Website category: auto
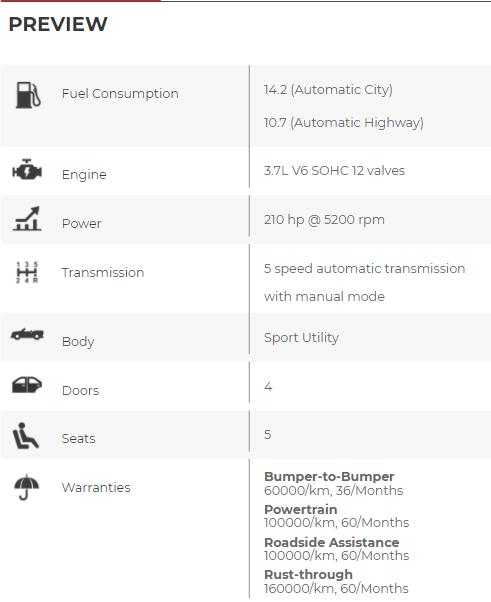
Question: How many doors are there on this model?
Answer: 4

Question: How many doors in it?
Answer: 4

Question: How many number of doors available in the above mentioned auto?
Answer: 4

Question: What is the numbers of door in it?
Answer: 4

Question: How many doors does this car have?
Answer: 4

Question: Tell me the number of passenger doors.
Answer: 4

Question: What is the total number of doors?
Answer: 4

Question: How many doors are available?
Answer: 4

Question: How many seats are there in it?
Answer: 5

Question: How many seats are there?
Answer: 5

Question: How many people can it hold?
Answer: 5

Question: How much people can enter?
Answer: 5

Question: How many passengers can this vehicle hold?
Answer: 5

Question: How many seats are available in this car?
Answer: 5

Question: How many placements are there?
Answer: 5

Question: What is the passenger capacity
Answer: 5

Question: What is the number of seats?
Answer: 5

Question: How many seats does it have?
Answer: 5

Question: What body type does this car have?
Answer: Sport Utility

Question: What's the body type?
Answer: Sport Utility

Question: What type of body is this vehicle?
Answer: Sport Utility

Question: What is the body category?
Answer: Sport Utility

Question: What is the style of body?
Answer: Sport Utility

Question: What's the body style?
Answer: Sport Utility

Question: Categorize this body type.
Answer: Sport Utility

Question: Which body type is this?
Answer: Sport Utility

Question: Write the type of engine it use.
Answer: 3.7L V6 SOHC 12 valves

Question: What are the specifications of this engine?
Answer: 3.7L V6 SOHC 12 valves

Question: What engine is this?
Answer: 3.7L V6 SOHC 12 valves

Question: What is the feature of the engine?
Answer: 3.7L V6 SOHC 12 valves

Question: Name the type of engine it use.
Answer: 3.7L V6 SOHC 12 valves

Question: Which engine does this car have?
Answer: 3.7L V6 SOHC 12 valves

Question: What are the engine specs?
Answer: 3.7L V6 SOHC 12 valves

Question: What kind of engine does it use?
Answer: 3.7L V6 SOHC 12 valves

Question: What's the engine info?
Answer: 3.7L V6 SOHC 12 valves

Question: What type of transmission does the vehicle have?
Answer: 5 speed automatic transmission with manual mode

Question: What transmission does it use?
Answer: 5 speed automatic transmission with manual mode

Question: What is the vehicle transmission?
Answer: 5 speed automatic transmission with manual mode

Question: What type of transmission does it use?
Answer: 5 speed automatic transmission with manual mode

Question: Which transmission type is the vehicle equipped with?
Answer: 5 speed automatic transmission with manual mode

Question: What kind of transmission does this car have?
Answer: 5 speed automatic transmission with manual mode

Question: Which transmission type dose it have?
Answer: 5 speed automatic transmission with manual mode

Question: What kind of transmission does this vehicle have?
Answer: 5 speed automatic transmission with manual mode

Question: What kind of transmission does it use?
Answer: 5 speed automatic transmission with manual mode

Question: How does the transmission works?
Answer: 5 speed automatic transmission with manual mode

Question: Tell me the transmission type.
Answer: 5 speed automatic transmission with manual mode

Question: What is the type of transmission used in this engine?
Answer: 5 speed automatic transmission with manual mode

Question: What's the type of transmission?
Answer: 5 speed automatic transmission with manual mode

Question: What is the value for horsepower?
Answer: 210 hp @ 5200 rpm

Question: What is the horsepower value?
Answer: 210 hp @ 5200 rpm

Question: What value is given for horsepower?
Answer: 210 hp @ 5200 rpm

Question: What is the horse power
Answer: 210 hp @ 5200 rpm

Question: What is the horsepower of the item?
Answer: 210 hp @ 5200 rpm

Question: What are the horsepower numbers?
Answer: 210 hp @ 5200 rpm

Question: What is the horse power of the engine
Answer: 210 hp @ 5200 rpm

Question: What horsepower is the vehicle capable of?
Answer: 210 hp @ 5200 rpm

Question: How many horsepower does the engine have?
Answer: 210 hp @ 5200 rpm

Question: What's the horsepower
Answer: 210 hp @ 5200 rpm

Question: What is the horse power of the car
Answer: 210 hp @ 5200 rpm

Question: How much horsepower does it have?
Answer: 210 hp @ 5200 rpm

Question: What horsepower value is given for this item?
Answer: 210 hp @ 5200 rpm

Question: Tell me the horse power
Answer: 210 hp @ 5200 rpm

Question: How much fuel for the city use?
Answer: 14.2 (Automatic City)

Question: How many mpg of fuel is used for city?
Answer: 14.2 (Automatic City)